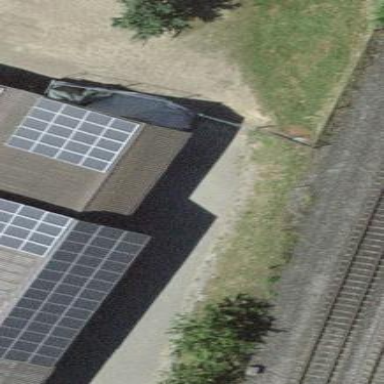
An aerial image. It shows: Solar power generator using photovoltaic method with solar photovoltaic panel types.